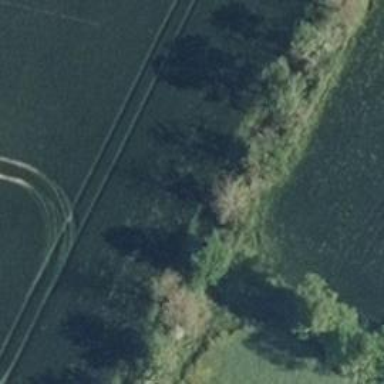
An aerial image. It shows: Row of trees in natural setting.